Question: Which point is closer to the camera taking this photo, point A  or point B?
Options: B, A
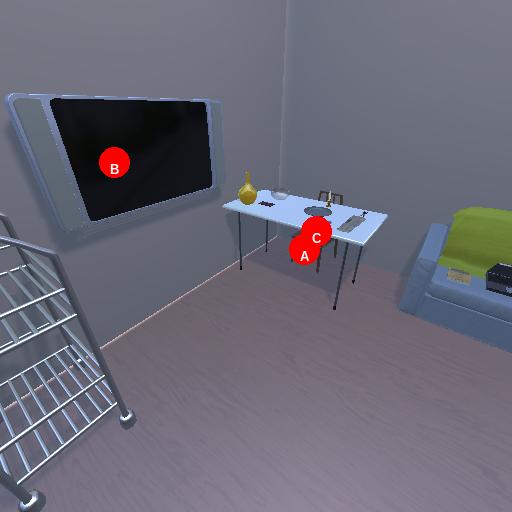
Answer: B